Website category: jobs
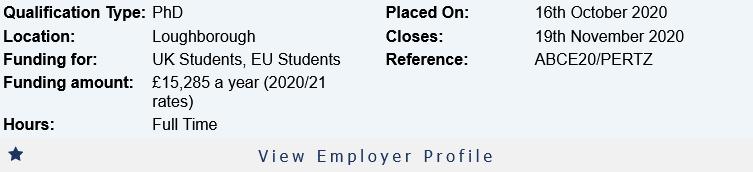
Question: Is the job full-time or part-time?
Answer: Full Time

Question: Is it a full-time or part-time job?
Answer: Full Time

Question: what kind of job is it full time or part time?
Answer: Full Time

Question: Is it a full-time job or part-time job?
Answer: Full Time

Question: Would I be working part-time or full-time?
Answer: Full Time

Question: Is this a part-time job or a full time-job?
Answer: Full Time

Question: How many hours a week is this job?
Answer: Full Time

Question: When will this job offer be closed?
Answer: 19th November 2020

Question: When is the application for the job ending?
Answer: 19th November 2020

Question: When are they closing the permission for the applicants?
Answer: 19th November 2020

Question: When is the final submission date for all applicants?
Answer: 19th November 2020

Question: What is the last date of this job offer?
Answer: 19th November 2020

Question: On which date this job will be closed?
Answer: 19th November 2020

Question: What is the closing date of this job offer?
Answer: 19th November 2020

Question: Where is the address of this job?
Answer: Loughborough

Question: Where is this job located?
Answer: Loughborough

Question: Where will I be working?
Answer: Loughborough

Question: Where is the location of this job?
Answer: Loughborough

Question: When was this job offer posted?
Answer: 16th October 2020

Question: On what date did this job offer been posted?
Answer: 16th October 2020